Field crop: maize
Growth stage: 1
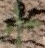
Species: atriplex